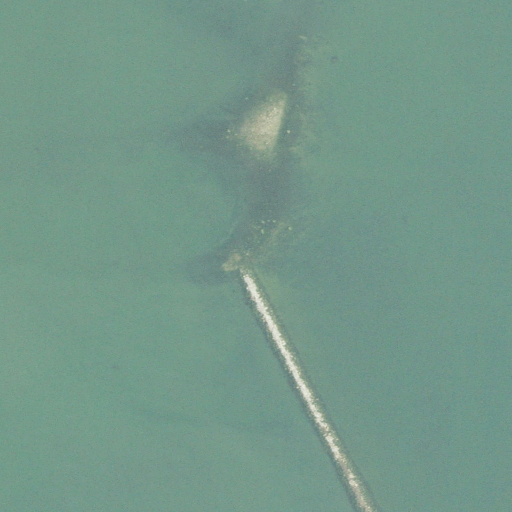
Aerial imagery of bar in Connecticut named Stone Island Reef containing only open water